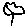
Label: tree